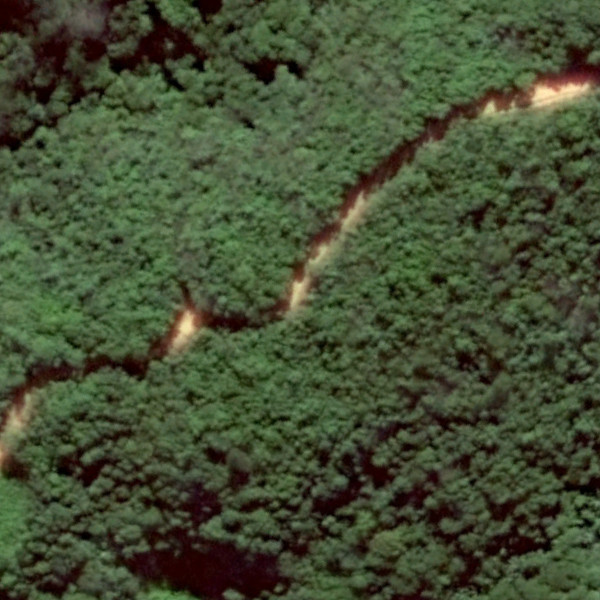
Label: Forest